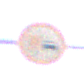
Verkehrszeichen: UeberholverbotKraftfahrzeuge
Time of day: SunriseSunset
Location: Outdoor (Nature)
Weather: Clear
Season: NotSpecified
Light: Natural